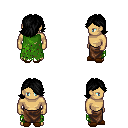
a pixel art fantasy rpg character, male body template, human, tanned skin, green tattered cape, robe skirt, black swoop hairstyle, brown slippers, four views (front, back, left, right), 2x2 character sprite sheet, small pixel art, hard edges, no anti-aliasing